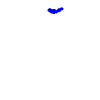
Particle: electron